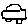
Label: car